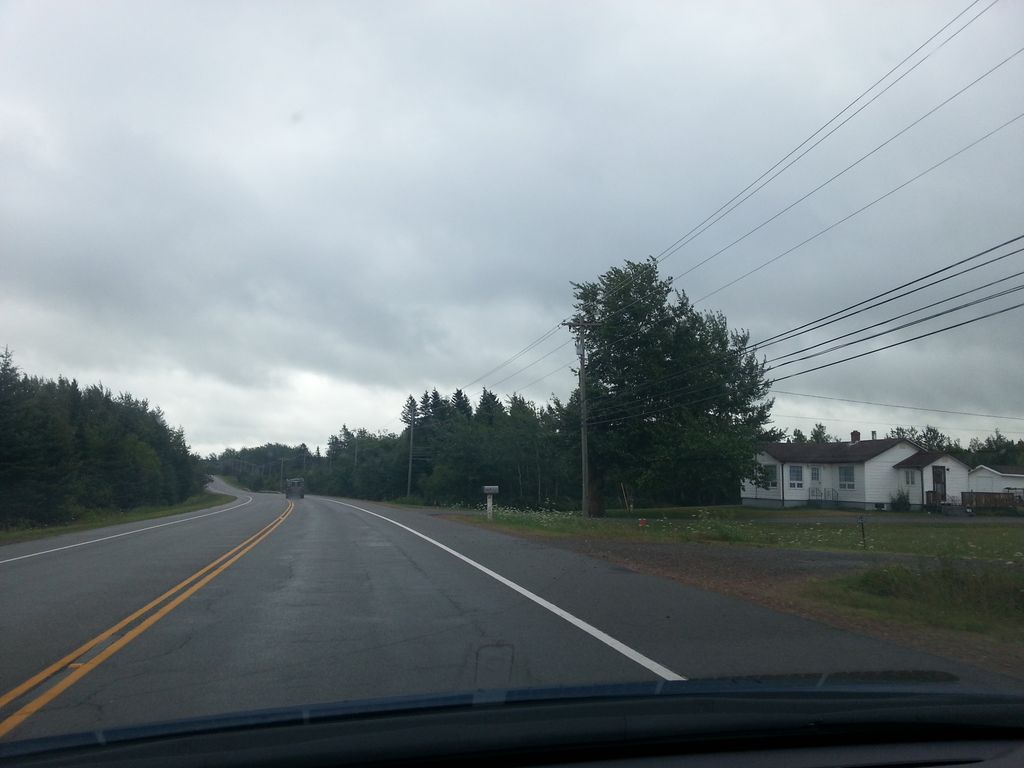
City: charlottetown